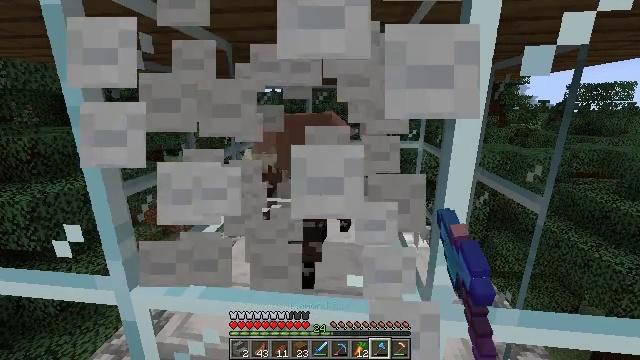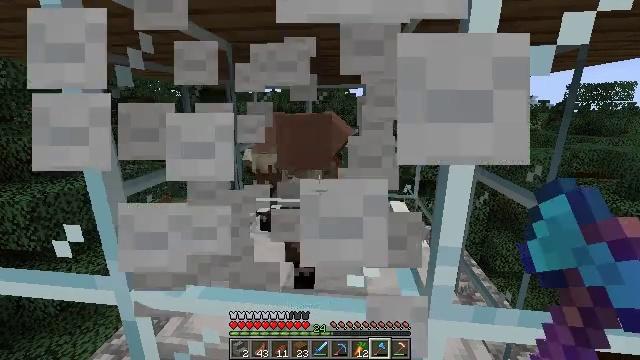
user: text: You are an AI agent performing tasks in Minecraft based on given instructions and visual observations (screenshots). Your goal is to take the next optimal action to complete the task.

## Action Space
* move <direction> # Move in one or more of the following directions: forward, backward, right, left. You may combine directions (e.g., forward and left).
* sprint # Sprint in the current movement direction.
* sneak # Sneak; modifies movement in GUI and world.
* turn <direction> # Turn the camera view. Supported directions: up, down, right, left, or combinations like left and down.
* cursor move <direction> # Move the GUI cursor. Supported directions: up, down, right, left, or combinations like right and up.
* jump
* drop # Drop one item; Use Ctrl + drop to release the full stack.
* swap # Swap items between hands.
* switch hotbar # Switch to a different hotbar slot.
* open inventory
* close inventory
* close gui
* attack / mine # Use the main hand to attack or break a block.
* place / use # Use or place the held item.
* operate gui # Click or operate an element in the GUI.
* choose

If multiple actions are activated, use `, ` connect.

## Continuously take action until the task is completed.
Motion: motion action
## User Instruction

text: Break the white wool for crafting.
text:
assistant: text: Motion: attack / mine
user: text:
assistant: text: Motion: attack / mine